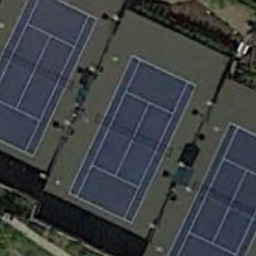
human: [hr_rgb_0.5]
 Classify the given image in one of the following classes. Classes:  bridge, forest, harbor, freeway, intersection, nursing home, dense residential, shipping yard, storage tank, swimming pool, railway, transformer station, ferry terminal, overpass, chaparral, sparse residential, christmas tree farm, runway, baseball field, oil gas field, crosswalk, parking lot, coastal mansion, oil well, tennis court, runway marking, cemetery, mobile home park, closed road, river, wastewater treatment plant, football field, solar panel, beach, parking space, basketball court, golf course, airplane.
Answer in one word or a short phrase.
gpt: tennis court